Question: How can I set the background color of a listactivity?
I can set the background color of the listview items but not the hole Activity-View (see the black part on the bottom of the image). How can I achieve that?
The ListActivity XML looks like this:
'''
<?xml version="1.0" encoding="utf-8"?>
<LinearLayout xmlns:android="http://schemas.android.com/apk/res/android"
android:orientation="horizontal"
android:layout_width="fill_parent"
android:layout_height="wrap_content"
android:padding="5dp"
android:background="@color/darkbluelogo" >
<ImageView android:id="@+id/list_image"
android:layout_width="48dip"
android:layout_height="48dip"
android:contentDescription="@id/list_image"
/>
<LinearLayout xmlns:android="http://schemas.android.com/apk/res/android"
android:orientation="vertical"
android:layout_width="fill_parent"
android:layout_height="fill_parent"
android:padding="5dp"
android:background="@color/darkbluelogo"
android:scrollingCache="false"
android:cacheColorHint="#<PHONE>" >
<TextView
android:id="@+id/title"
android:layout_width="fill_parent"
android:layout_height="wrap_content"
android:text="@+id/title" >
</TextView>
<TextView
android:id="@+id/datetime"
android:layout_width="fill_parent"
android:layout_height="wrap_content"
android:text="@+id/datetime" >
</TextView>
</LinearLayout>
</LinearLayout>
'''
And that is how it appears on the device:

I had to add a style XML and add this to the activity in the AndroidManifest.xml
This was the correct answer:
<URL>
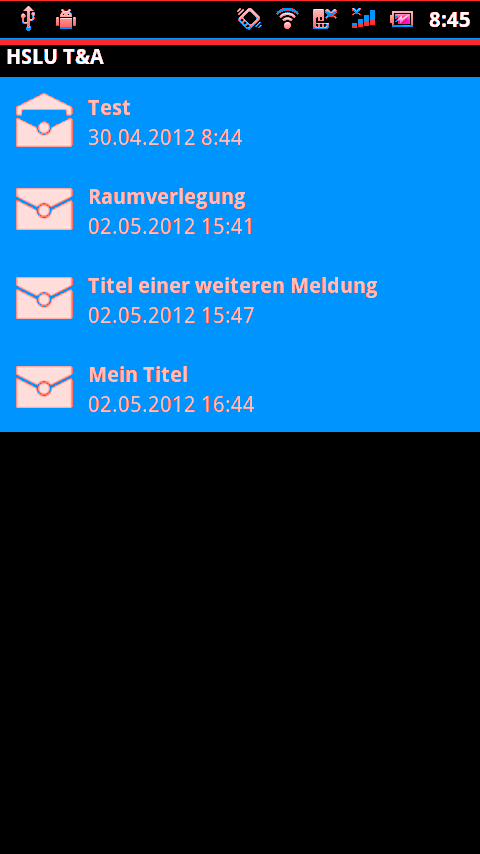
Answer: set 'layout_height' to 'fill_parent' in the xml file that contain your listview. and set background of that xml file what ever you want.
: you can use theme to set background in this case
like this
'''
<style name="MyTheme">
<item name="android:background">@color/darkbluelogo</item>
</style>
'''
and apply this theme to your list activity in manifest file.
'''
<activity
android:theme="MyTheme"
'''